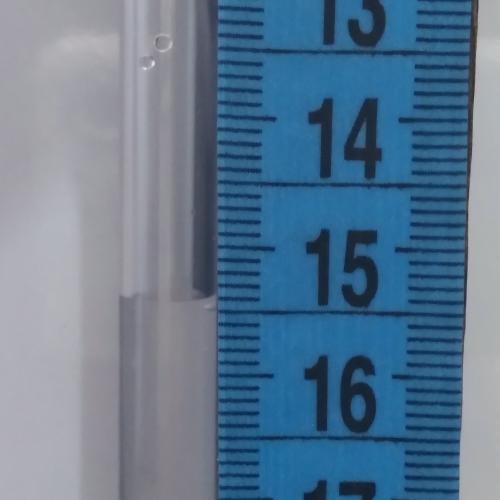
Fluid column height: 15.4 cm